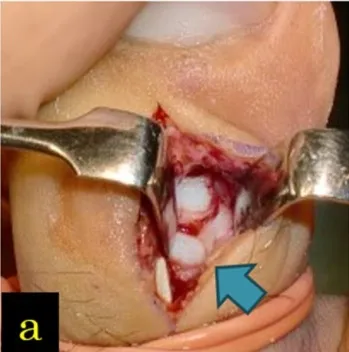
(a) Using the dorsal approach, the sesamoid bone can be seen interposed in the interphalangeal (IP) joint.
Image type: medical_photograph (other_medical_photograph)